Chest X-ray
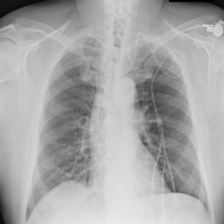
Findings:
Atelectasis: negative
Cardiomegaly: negative
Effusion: negative
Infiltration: negative
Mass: negative
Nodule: negative
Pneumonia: negative
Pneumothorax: negative
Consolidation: negative
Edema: negative
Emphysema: negative
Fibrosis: negative
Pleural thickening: negative
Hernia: negative